Question: What is the measurement shown in the image?
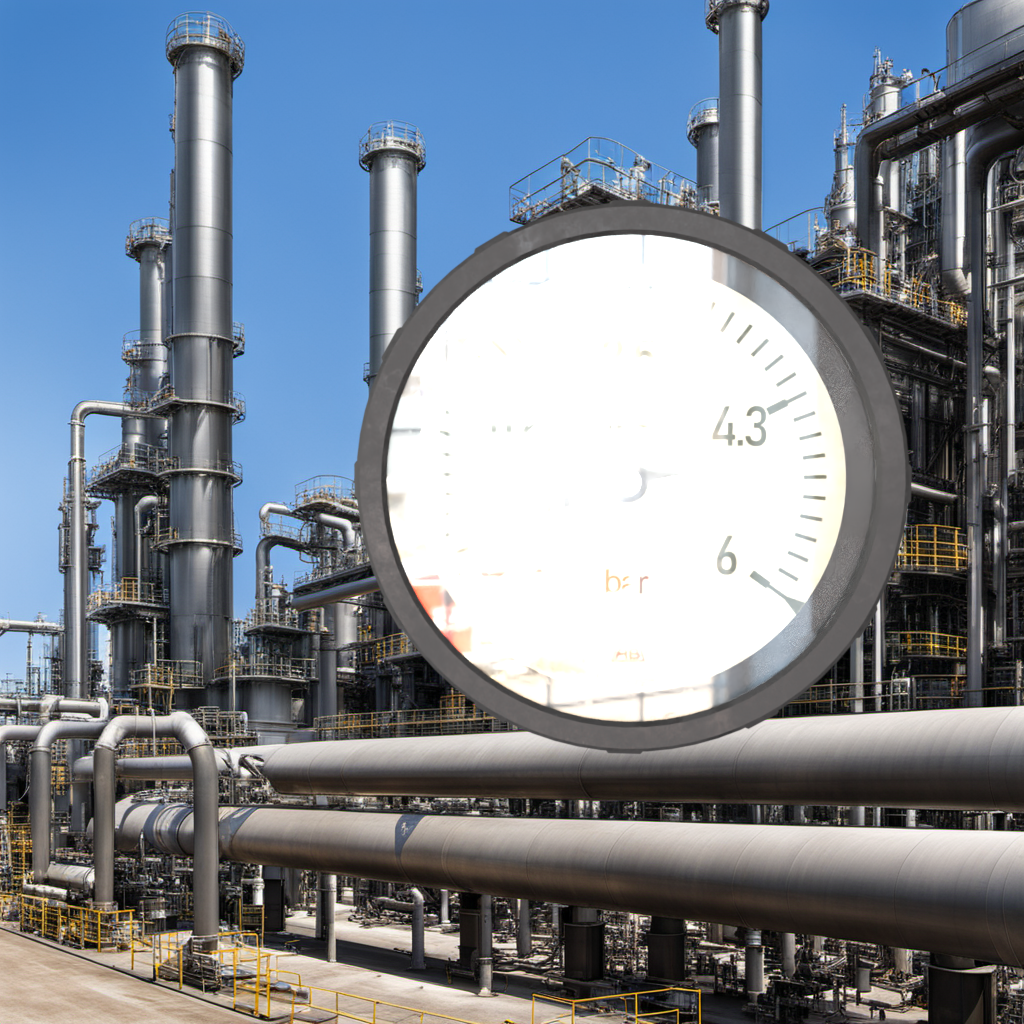
Answer: The result is -0.54
Question: What is the value range of the measurement in the image?
Answer: The range is from -1 to 6
Question: What is the minimum and maximum reading range of this measurement?
Answer: The minimum value is -1 and the maximum value is 6